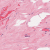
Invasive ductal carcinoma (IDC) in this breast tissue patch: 0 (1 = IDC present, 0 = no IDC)